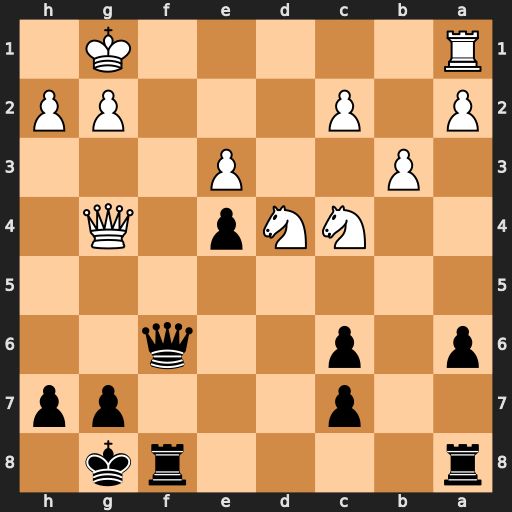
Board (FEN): r4rk1/2p3pp/p1p2q2/8/2NNp1Q1/1P2P3/P1P3PP/R5K1
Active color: b
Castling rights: -
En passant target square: -
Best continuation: Qf2+ Kh1 Qf1+ Rxf1 Rxf1#